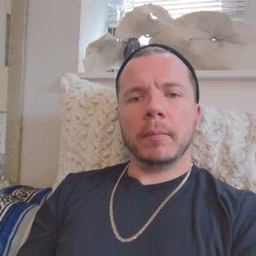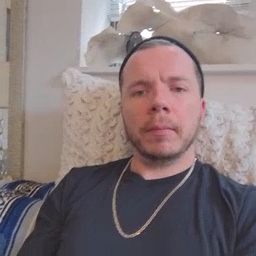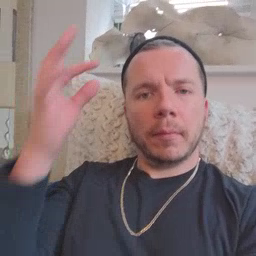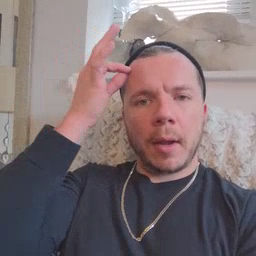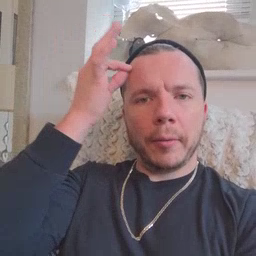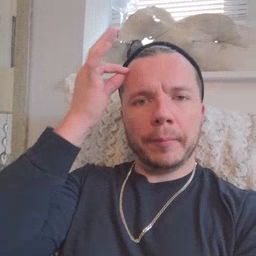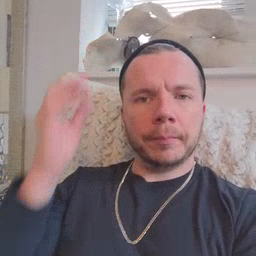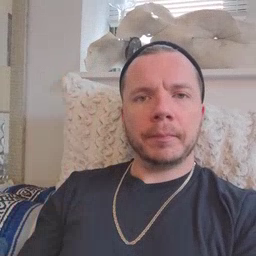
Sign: hair